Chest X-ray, PA view. Patient: 55 years old, sex M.
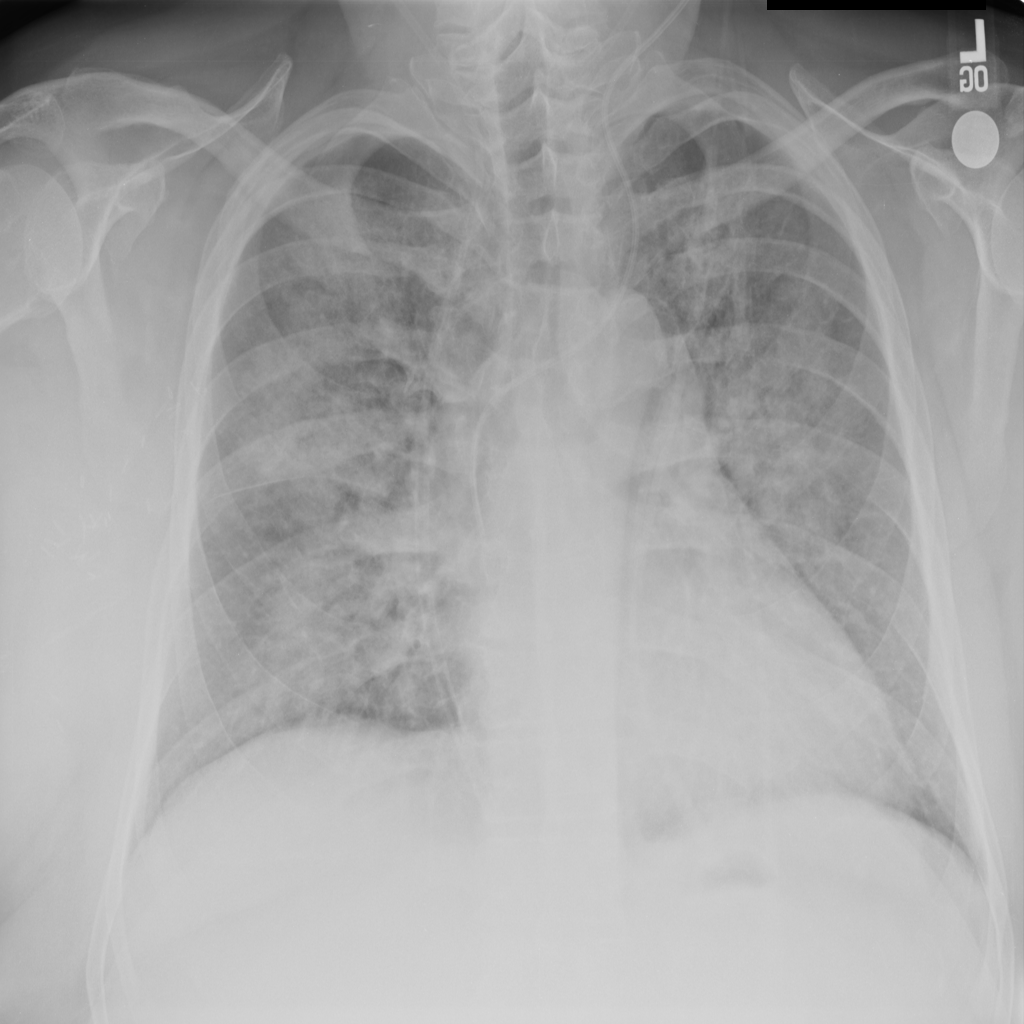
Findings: No Finding